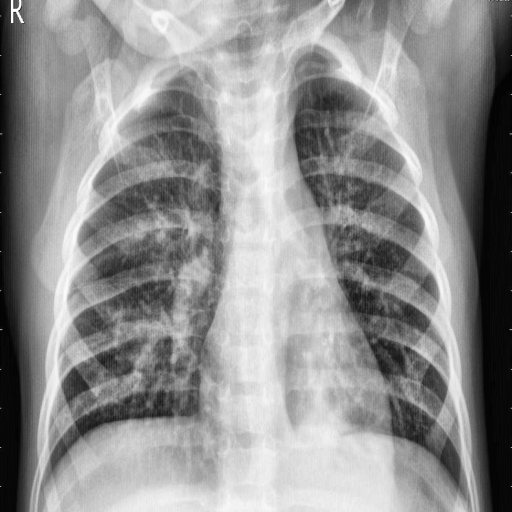
Finding: PNEUMONIA